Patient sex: F
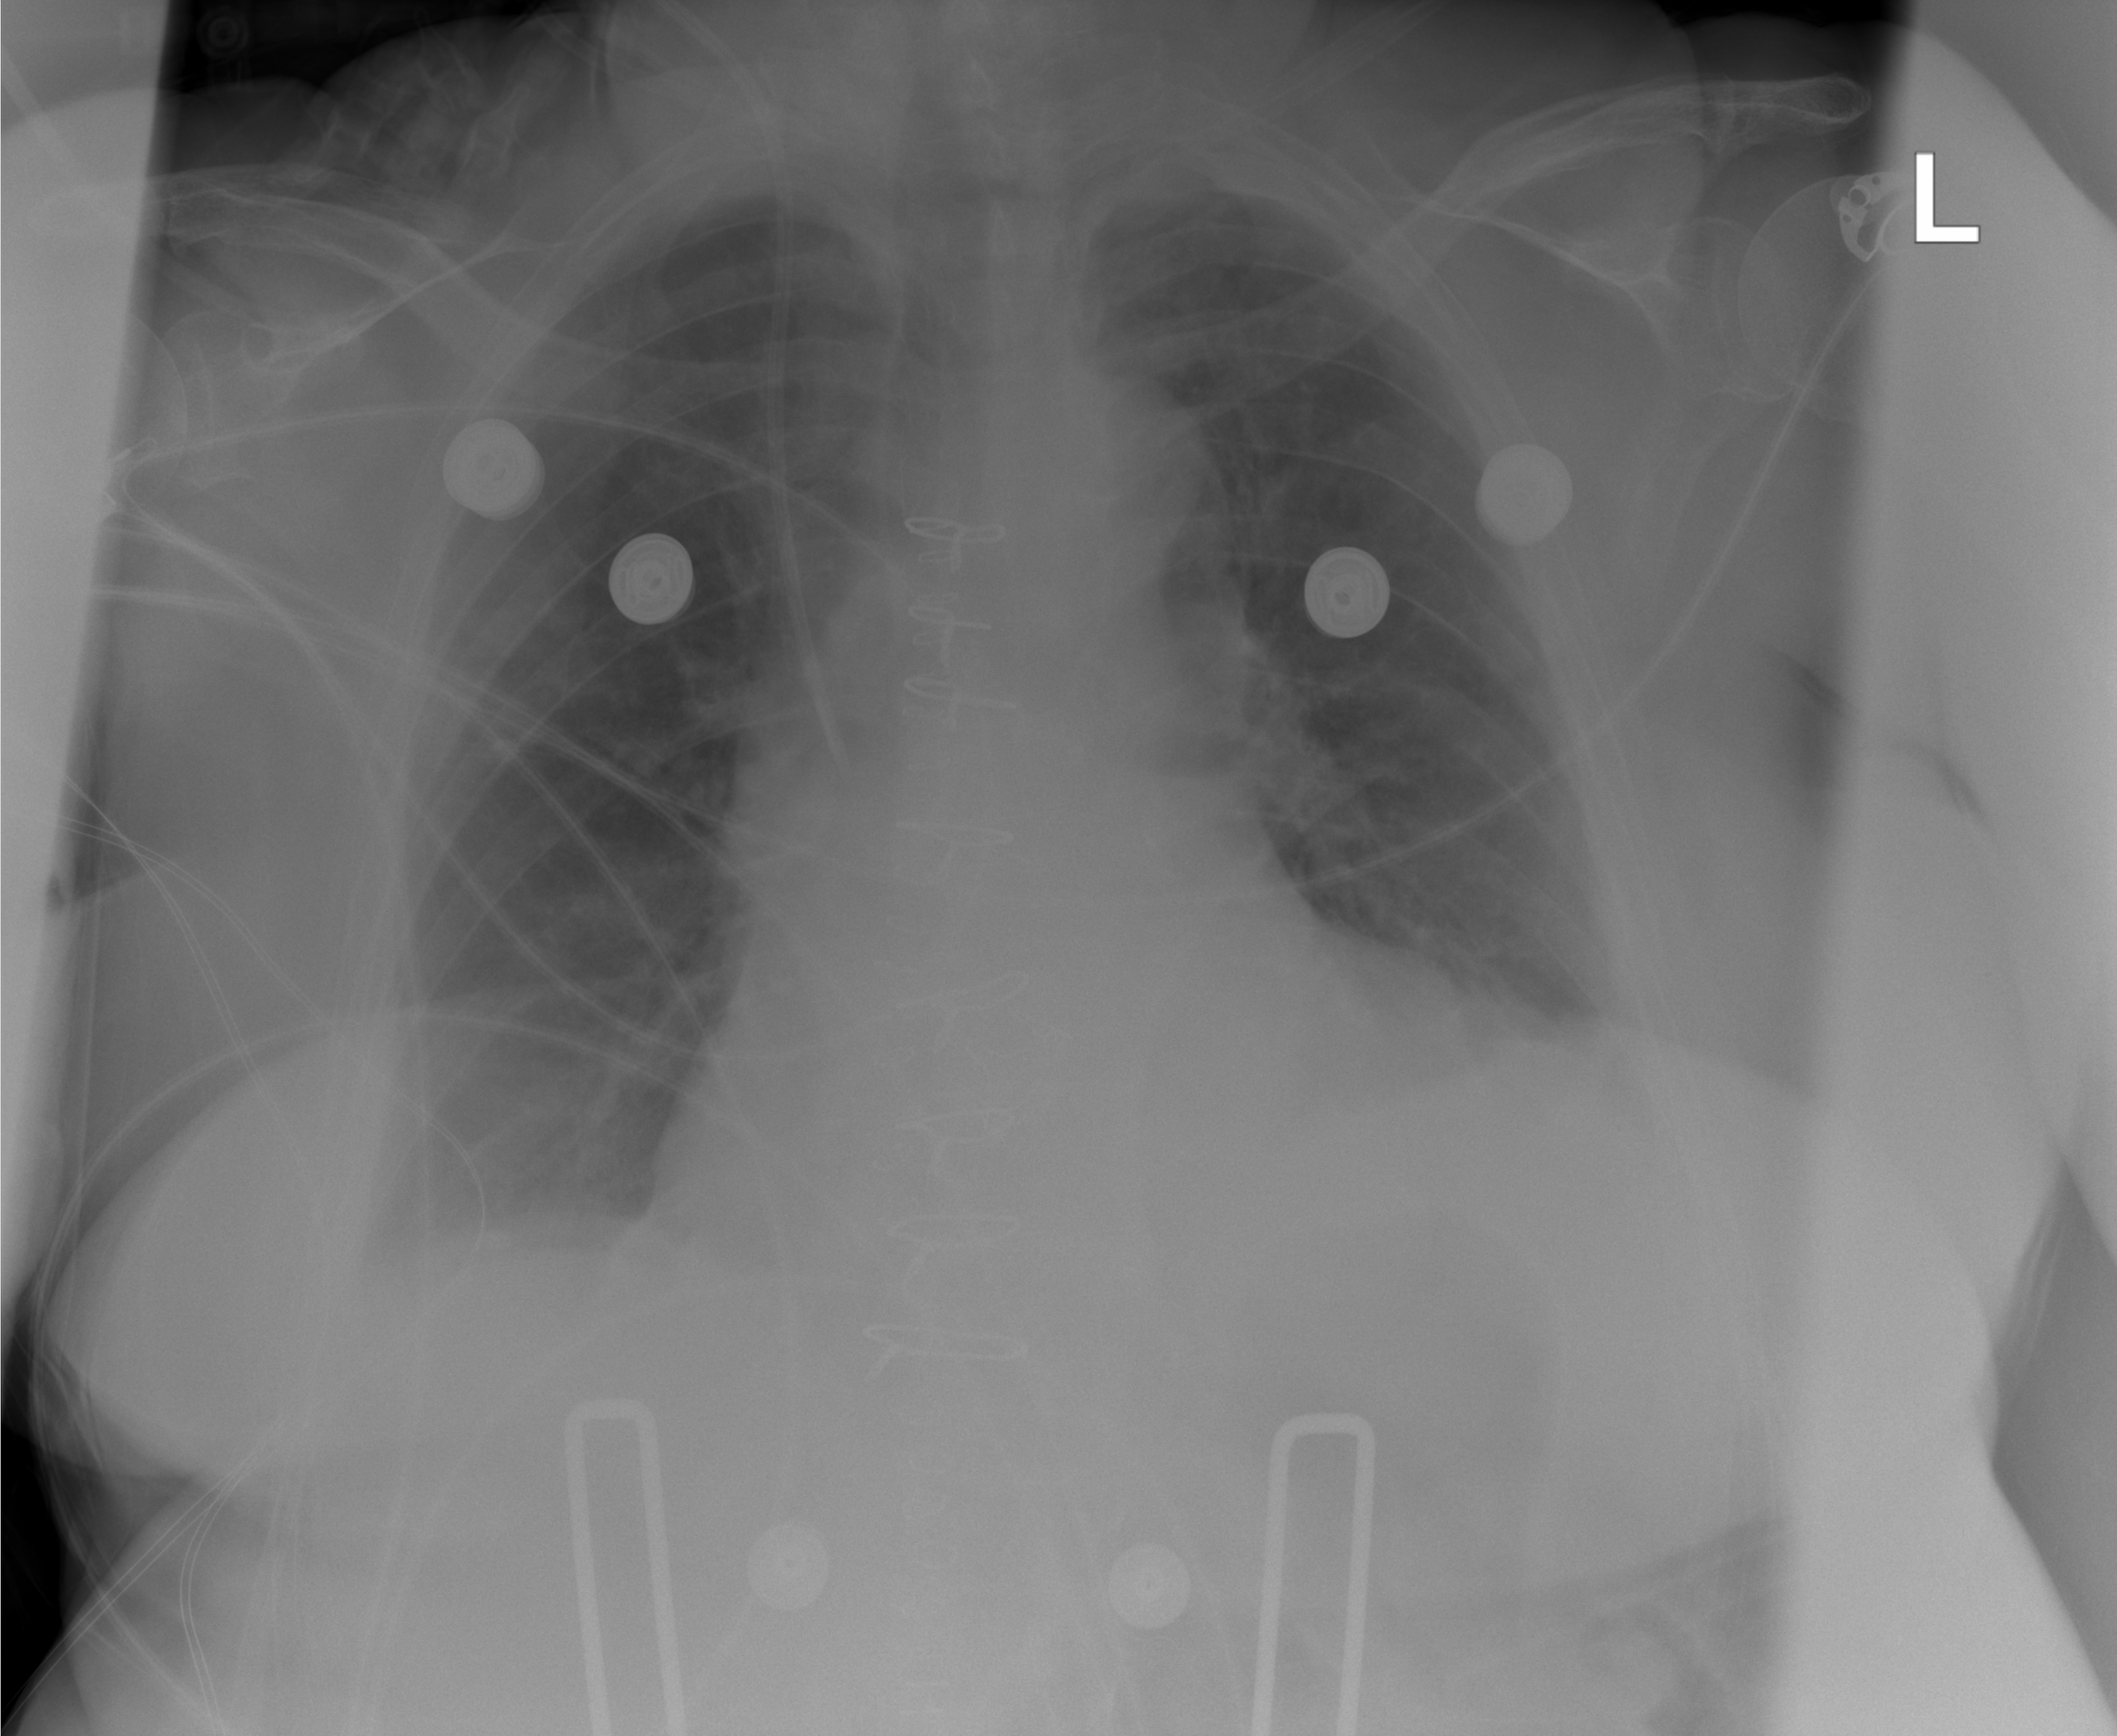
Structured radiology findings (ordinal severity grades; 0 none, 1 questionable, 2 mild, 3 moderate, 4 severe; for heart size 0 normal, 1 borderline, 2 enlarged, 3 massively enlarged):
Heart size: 0
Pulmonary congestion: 0
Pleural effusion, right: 1
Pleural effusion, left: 1
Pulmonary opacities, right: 0
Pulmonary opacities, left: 0
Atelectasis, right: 0
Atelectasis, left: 1